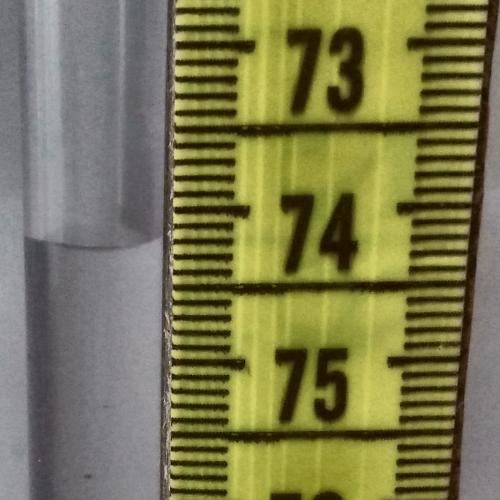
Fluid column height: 74.2 cm